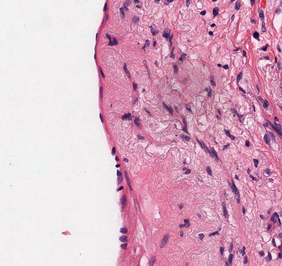
Tumor epithelial tissue: no
Tumor-associated stroma tissue: yes
Normal tissue: no